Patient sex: F
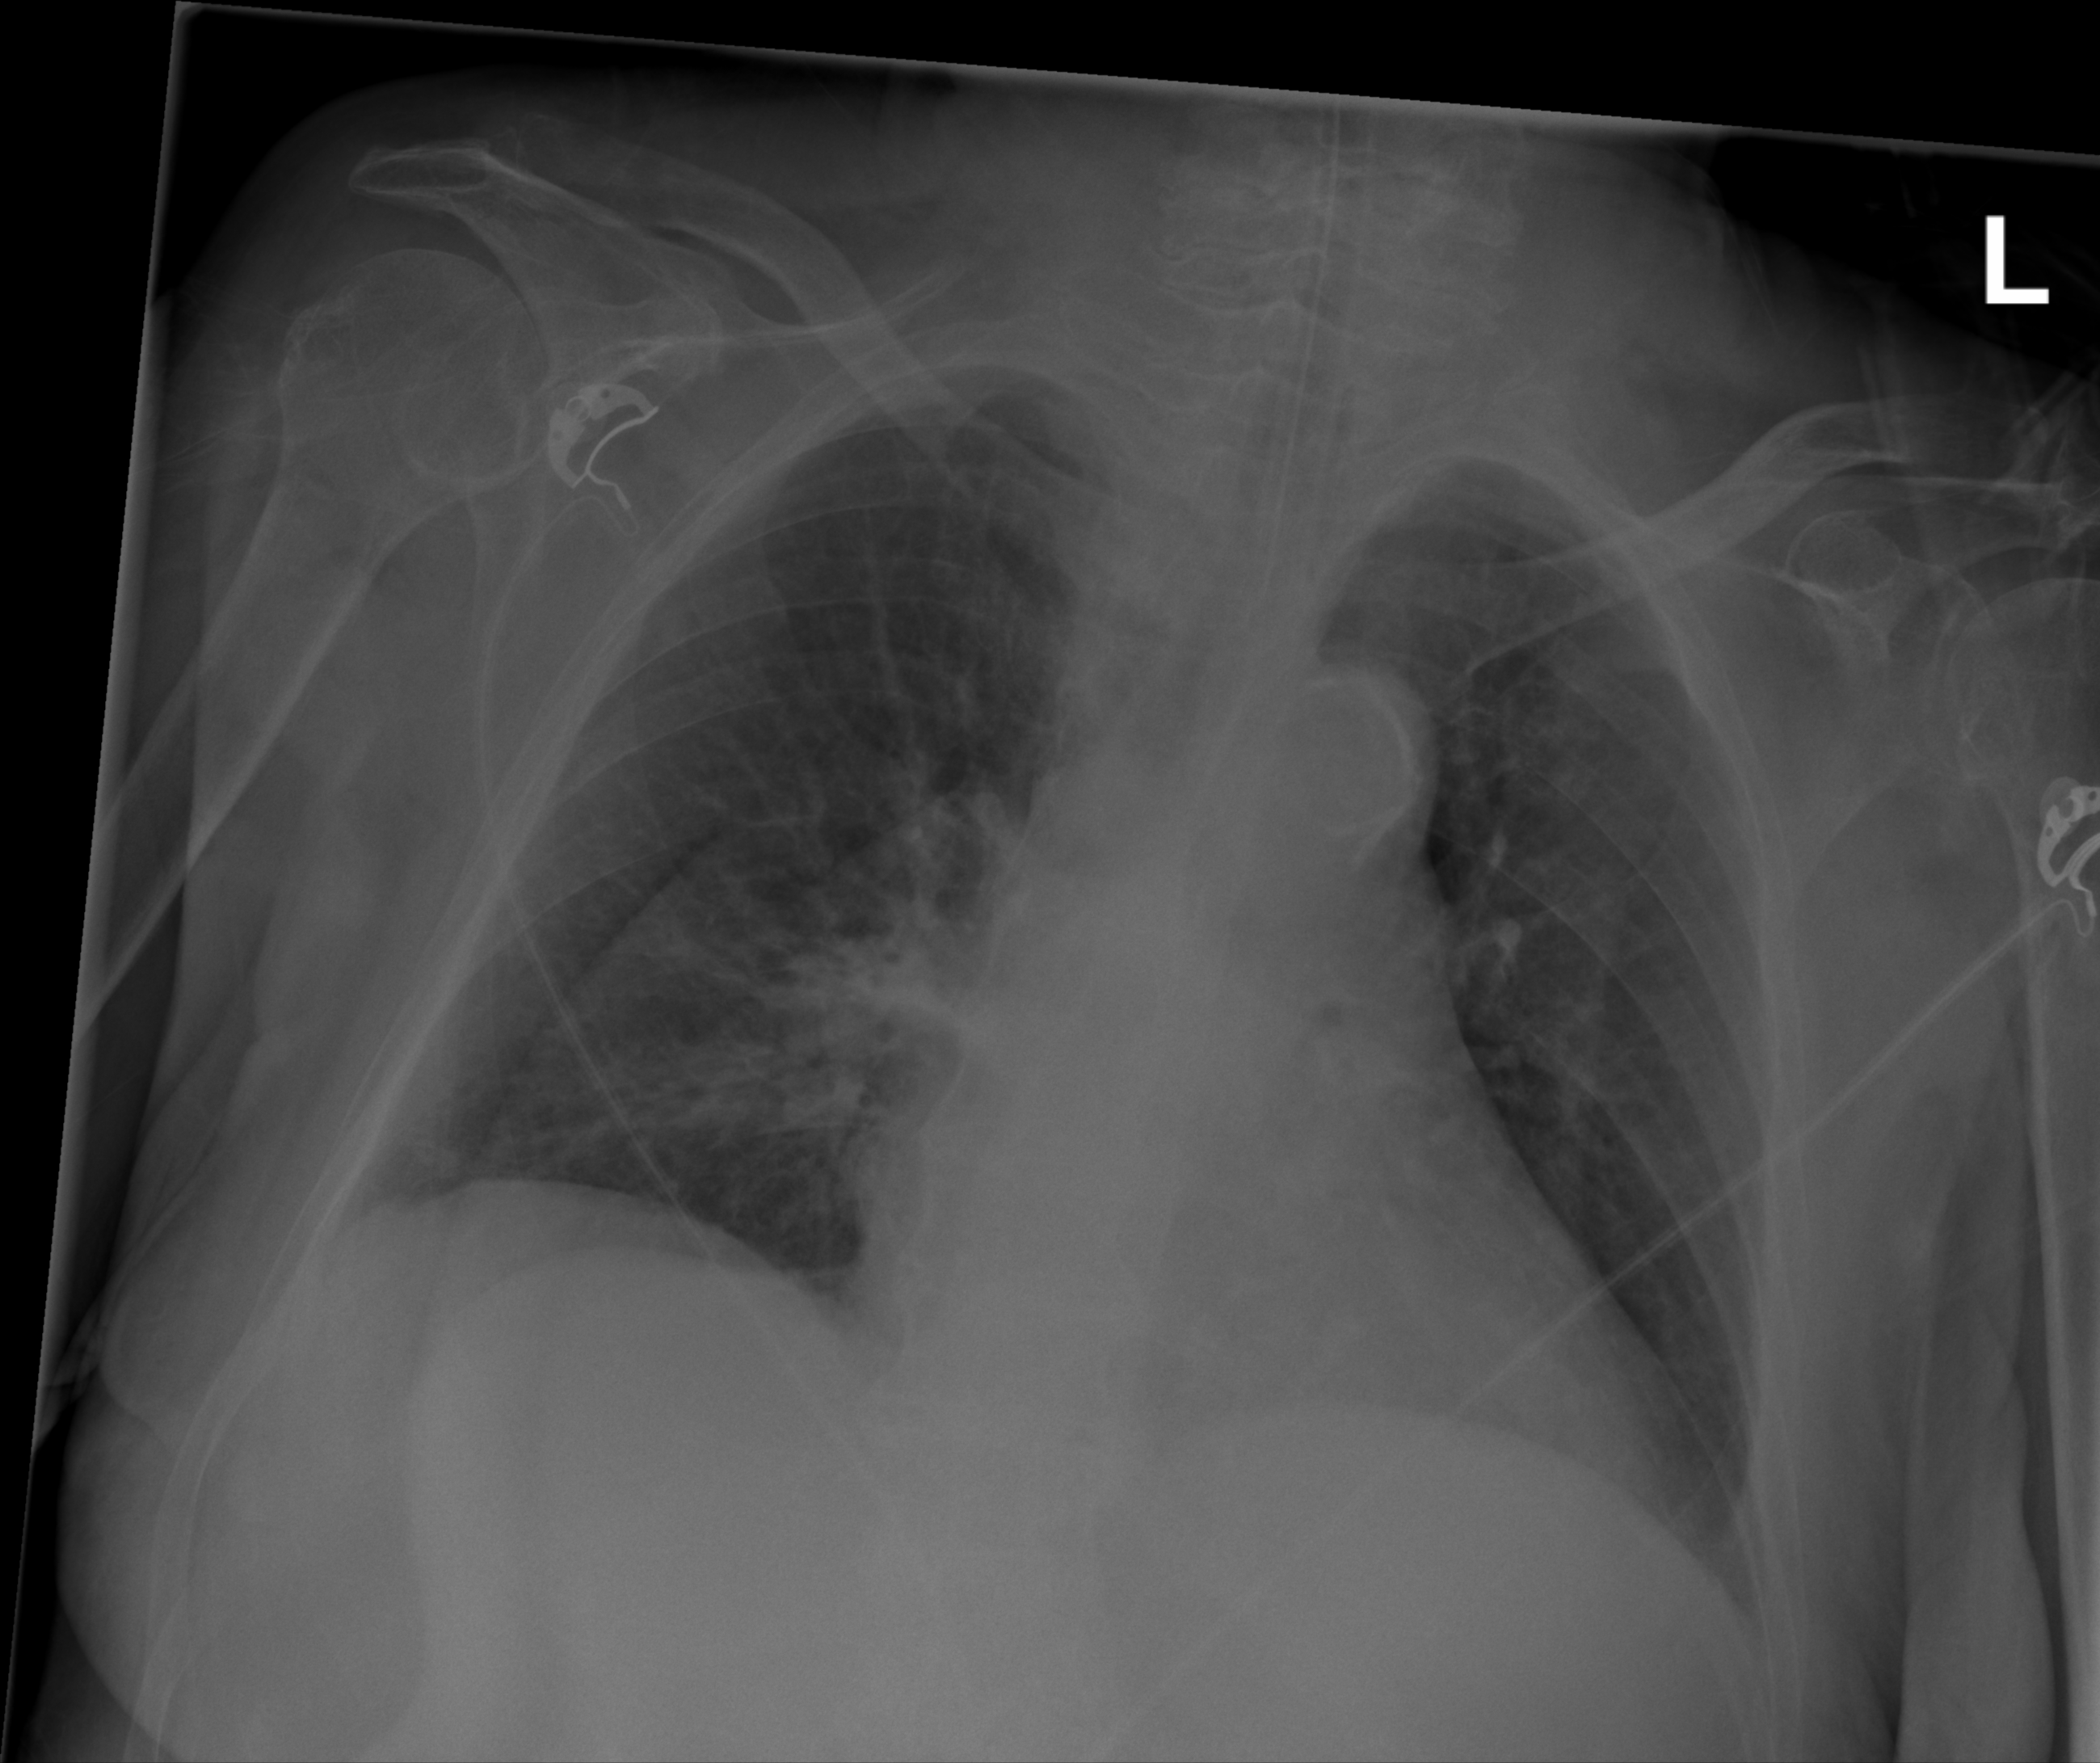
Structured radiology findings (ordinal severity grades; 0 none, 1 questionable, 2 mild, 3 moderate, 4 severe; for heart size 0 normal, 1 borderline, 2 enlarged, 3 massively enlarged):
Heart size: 1
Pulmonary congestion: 2
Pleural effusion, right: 0
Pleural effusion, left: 0
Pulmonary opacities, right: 1
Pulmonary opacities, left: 0
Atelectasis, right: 2
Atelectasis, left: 0